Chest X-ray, PA view. Patient: 70 years old, sex F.
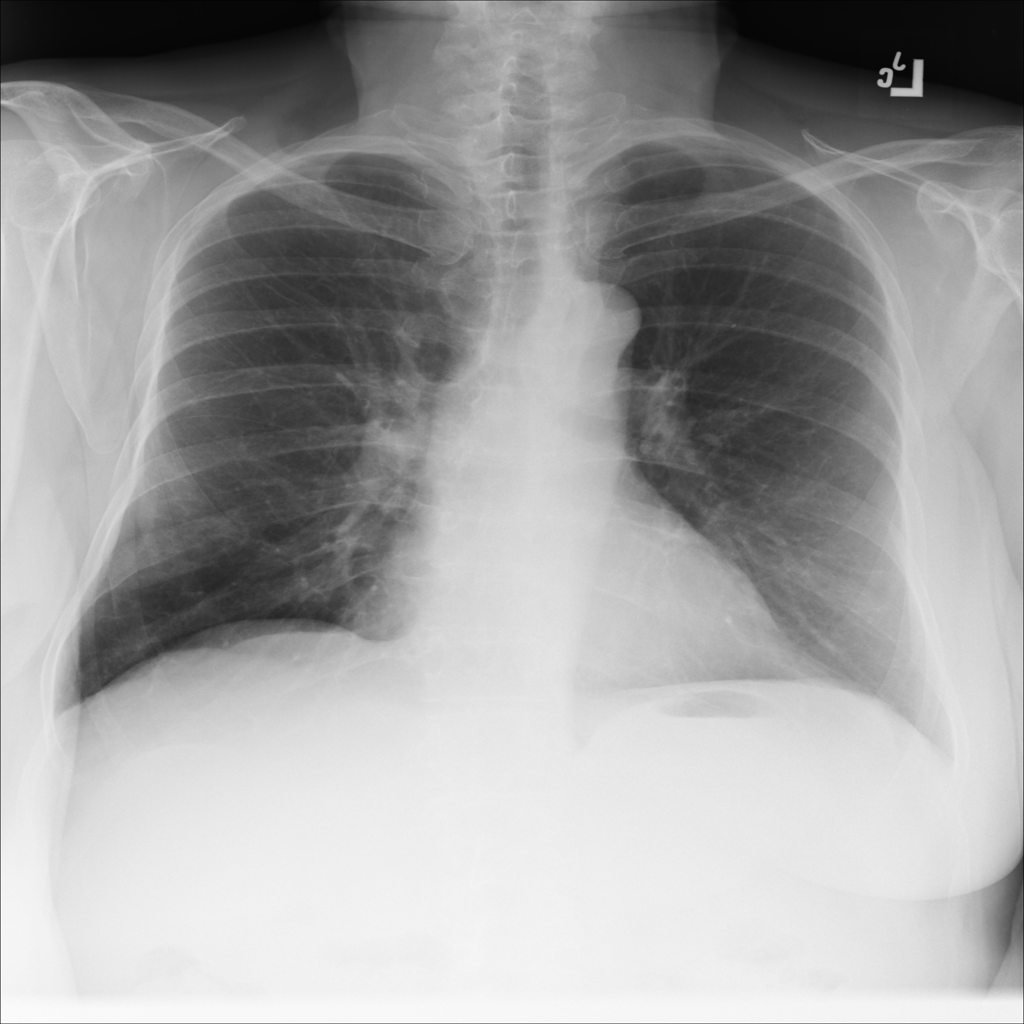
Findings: No Finding